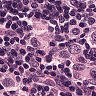
Metastatic tissue present: yes